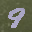
Label: 9